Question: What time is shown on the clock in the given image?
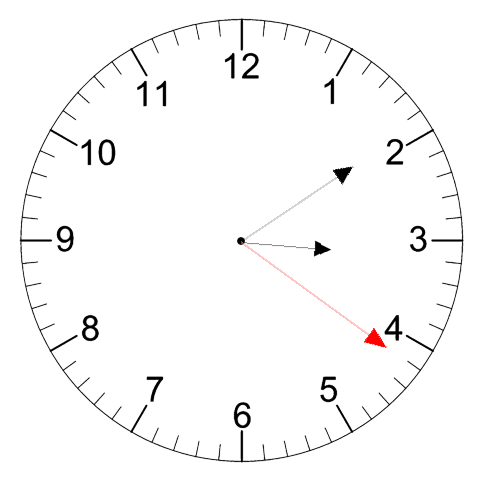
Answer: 03:09:21